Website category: sports
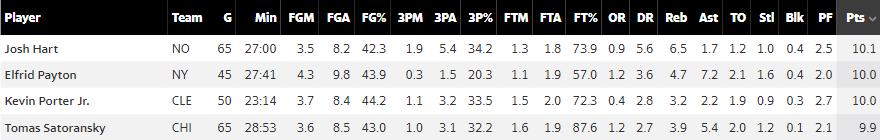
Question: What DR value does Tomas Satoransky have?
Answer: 2.7

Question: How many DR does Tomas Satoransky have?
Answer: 2.7

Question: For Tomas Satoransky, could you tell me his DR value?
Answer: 2.7

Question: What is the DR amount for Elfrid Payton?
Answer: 3.6

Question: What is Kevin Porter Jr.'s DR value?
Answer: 2.8

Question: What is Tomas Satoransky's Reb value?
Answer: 3.9

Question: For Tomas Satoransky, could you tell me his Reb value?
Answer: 3.9

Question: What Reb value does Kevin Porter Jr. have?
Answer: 3.2

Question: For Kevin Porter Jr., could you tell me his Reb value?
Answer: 3.2

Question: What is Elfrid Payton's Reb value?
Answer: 4.7

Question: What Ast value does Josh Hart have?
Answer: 1.7

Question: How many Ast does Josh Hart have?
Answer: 1.7

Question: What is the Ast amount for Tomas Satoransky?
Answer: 5.4

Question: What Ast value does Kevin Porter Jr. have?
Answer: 2.2

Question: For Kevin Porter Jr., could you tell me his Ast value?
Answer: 2.2

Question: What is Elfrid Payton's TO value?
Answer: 2.1

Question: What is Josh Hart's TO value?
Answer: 1.2

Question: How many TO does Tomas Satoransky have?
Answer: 2.0

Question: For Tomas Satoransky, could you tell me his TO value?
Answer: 2.0

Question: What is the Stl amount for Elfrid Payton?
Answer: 1.6

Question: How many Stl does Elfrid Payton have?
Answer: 1.6

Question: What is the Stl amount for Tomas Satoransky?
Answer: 1.2

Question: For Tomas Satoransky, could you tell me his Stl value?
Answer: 1.2

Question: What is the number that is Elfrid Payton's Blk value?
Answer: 0.4

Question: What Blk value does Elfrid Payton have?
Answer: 0.4

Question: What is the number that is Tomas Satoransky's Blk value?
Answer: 0.1

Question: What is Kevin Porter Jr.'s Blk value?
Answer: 0.3

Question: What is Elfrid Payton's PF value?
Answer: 2.0

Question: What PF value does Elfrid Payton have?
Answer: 2.0

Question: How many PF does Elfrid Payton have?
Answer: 2.0

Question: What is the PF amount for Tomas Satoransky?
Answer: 2.1

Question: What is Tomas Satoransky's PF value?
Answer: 2.1

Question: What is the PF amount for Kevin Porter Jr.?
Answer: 2.7

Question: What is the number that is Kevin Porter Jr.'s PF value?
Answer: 2.7

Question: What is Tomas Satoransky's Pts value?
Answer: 9.9

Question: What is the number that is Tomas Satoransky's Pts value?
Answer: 9.9

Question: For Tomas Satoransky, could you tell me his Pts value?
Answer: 9.9

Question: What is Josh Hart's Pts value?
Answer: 10.1

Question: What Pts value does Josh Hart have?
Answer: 10.1